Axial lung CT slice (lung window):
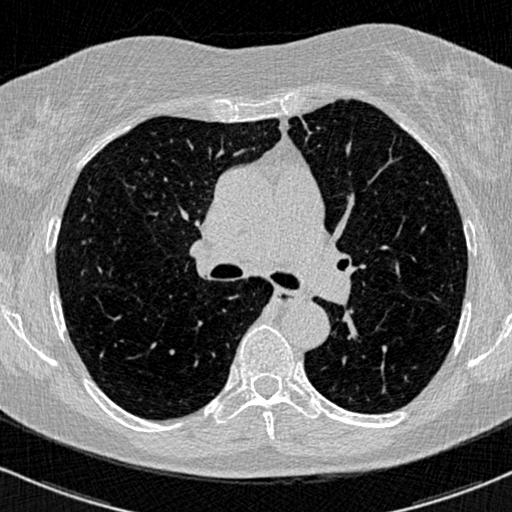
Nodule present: no